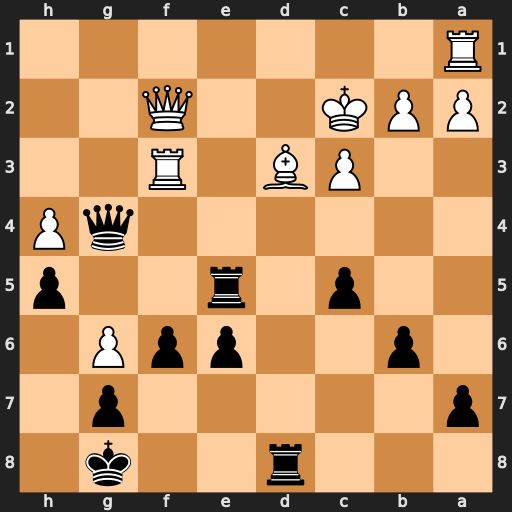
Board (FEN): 3r2k1/p5p1/1p2ppP1/2p1r2p/6qP/2PB1R2/PPK2Q2/R7
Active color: b
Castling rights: -
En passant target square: -
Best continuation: c4 Bxc4 Qxc4